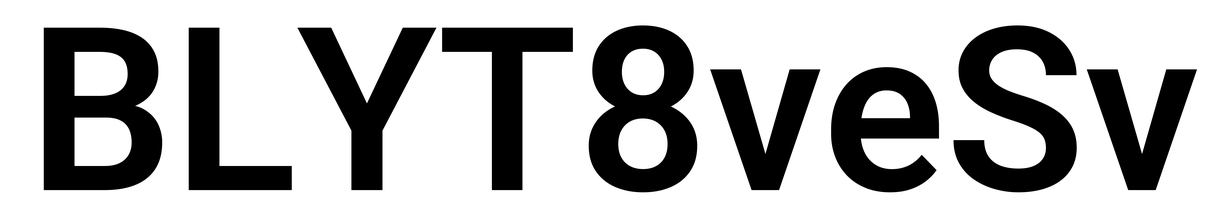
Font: Roboto_SemiBold